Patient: sex F, age 66
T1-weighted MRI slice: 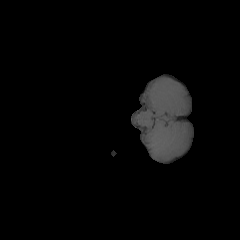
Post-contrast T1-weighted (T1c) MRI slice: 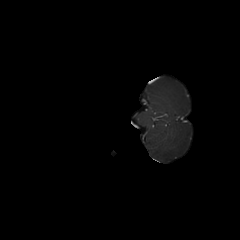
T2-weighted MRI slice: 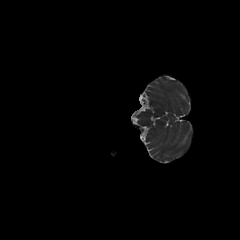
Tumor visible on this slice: no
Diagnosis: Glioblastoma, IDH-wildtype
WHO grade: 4